Question: I have an Munit test suite containing two tests. Each test explores one of the two possible paths of a Mule Choice Router. Running the tests checks all the elements with green ticks to show the test has covered them, however the test coverage is reported at 60%. Why is this not 100%?
I have created a sample project in GitHub project <URL> and this screen shot shows the problem

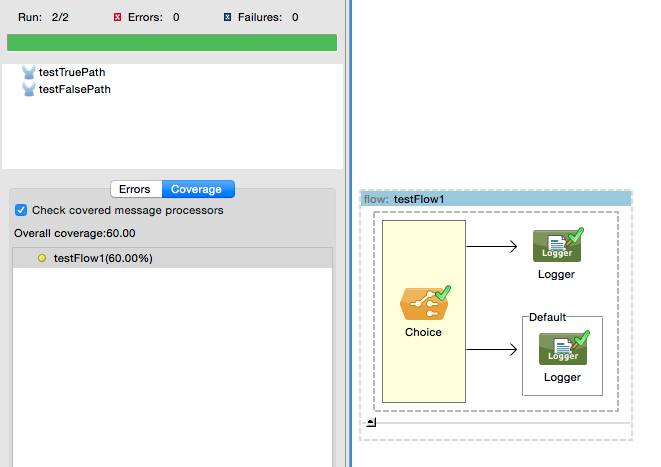
Answer: I believe this is a bug, as you correctly reported here: <URL>